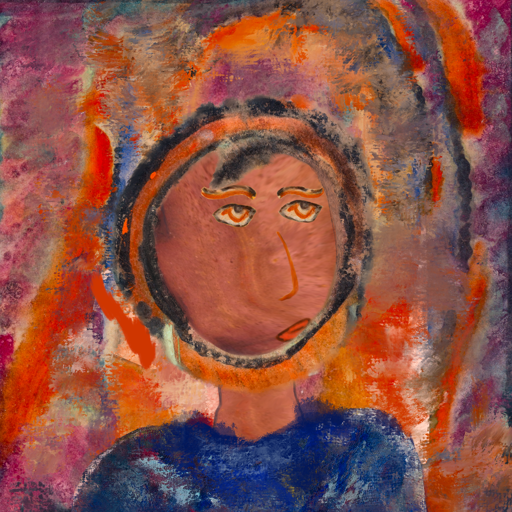
Background: Experience, Head And Neck Side: Mother_And_Son_Mother, Face Side: Experience, Bust: Irani, Hair Side: Childish, Head Accessory: Blank, Second Necklace: Blank, Necklace: Blank, Baby: Blank